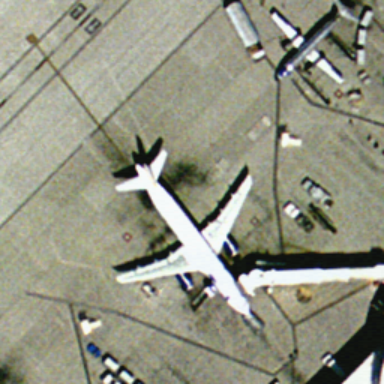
There are two airplanes at the airport .